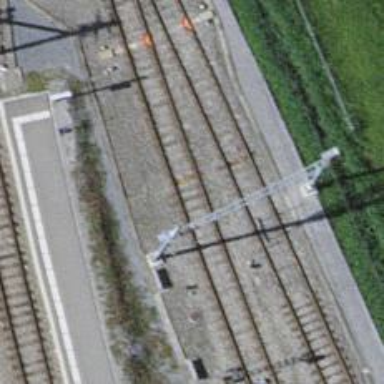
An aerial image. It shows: Rail siding with electrified tracks using contact line.